Question: From the last Xcode beta i've got an error in all my project and in all my sample code , also as in Apple Sample code like Lister app !
> No visible @interface for 'WKInterfaceController' declares the
selector 'initWithContext:'

Where is the problem ?
Thanks
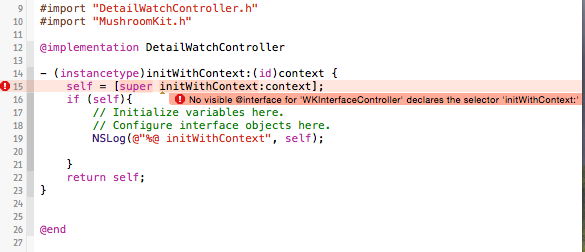
Answer: Just make sure your super class has that method declaration with same method signature. Hope this helps.. :)
If you look at <URL> you can't see any method named 'initWithContext'. Apple said;
> The WKInterfaceController method initWithContext: has been deprecated.
Please use awakeWithContext: instead. The designated initializer for
WKInterfaceController is now init.
You should use :
'''
self = [super init];
'''
Not:
'''
self = [super initWithContext:context];
'''